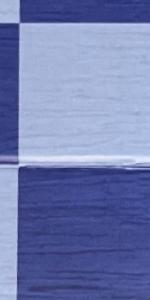
Label: Empty